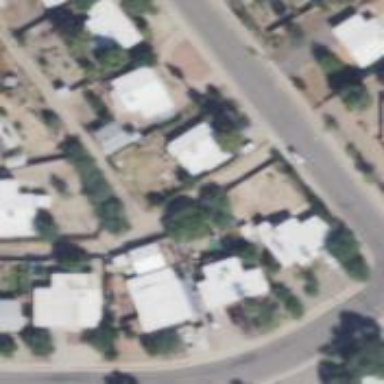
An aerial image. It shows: Alley classified as service road.